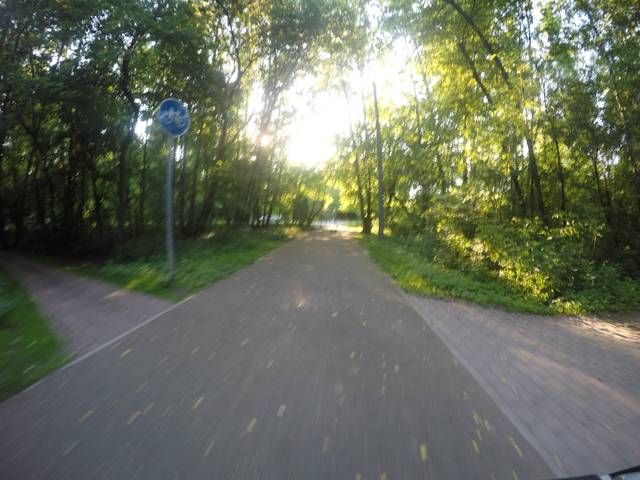
Region: Russia
Coordinates: 55.801, 37.659